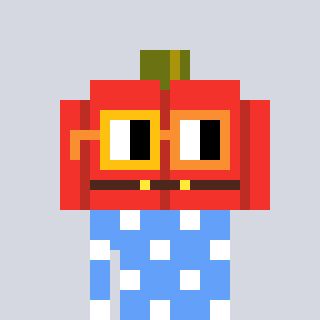
a pixel art character with square yellow and orange glasses, a pumpkin-shaped head and a blue-colored body on a cool background